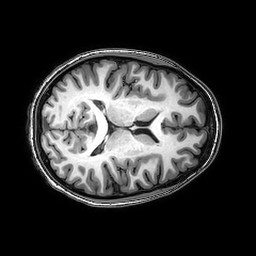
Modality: T1w
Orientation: axial
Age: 19
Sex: female
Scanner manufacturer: philips
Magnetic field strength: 3 T
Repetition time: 0.00822 s
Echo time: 0.00378 s